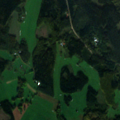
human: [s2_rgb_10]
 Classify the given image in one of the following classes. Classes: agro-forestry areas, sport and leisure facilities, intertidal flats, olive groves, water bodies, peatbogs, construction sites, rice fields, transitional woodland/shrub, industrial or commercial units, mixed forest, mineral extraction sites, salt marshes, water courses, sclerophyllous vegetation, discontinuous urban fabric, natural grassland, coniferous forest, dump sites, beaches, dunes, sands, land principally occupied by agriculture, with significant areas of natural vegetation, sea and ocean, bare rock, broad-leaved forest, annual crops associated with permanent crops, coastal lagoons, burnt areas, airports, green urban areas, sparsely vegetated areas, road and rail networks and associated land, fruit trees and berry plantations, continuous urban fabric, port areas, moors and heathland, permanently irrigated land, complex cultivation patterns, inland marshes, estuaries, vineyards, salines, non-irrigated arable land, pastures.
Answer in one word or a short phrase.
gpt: non-irrigated arable land, land principally occupied by agriculture, with significant areas of natural vegetation, broad-leaved forest, coniferous forest, mixed forest